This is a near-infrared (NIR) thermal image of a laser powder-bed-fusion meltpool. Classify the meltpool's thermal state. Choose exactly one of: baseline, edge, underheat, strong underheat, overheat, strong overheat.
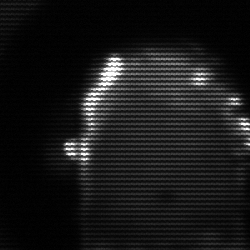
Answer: baseline